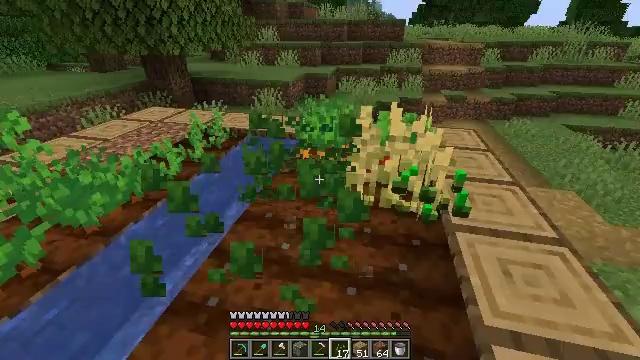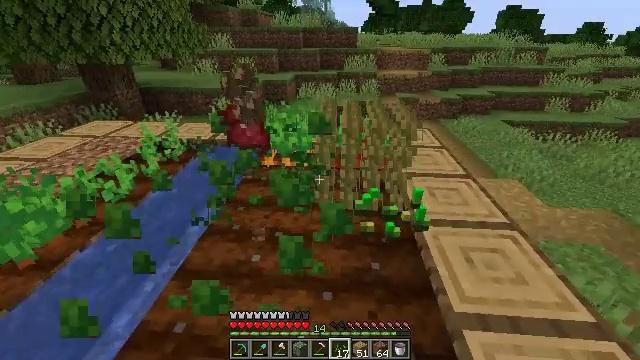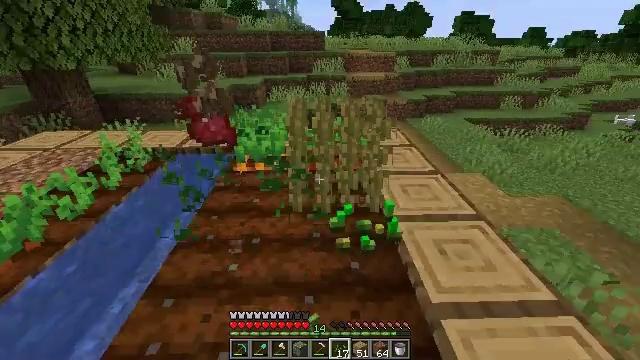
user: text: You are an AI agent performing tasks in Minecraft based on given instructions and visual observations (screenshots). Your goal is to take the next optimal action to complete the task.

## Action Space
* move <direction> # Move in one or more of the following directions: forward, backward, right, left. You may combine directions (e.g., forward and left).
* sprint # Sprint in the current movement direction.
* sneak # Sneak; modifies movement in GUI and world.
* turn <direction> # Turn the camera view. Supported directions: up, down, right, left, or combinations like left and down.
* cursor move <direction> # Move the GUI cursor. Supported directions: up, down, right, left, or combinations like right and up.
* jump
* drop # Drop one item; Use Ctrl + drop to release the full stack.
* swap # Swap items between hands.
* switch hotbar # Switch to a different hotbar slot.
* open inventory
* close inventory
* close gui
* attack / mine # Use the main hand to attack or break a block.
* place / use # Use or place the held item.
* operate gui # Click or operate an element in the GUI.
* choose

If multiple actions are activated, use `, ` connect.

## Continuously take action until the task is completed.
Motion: motion action
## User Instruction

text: Dig up carrots from the soil.
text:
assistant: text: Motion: turn right and up, attack / mine
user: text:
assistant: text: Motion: turn right, attack / mine
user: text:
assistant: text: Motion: attack / mine